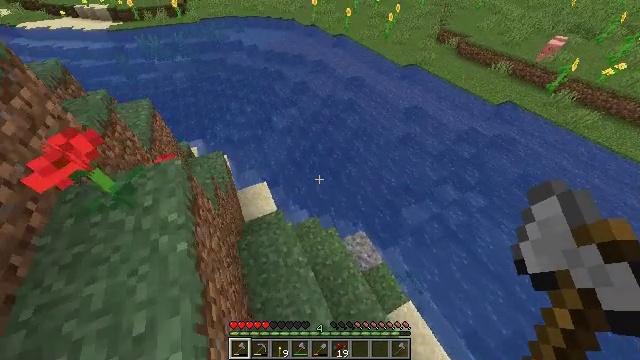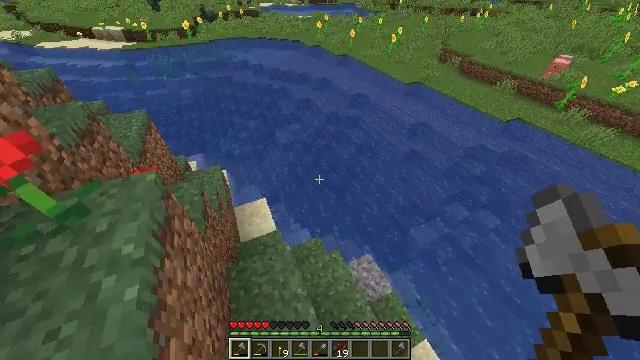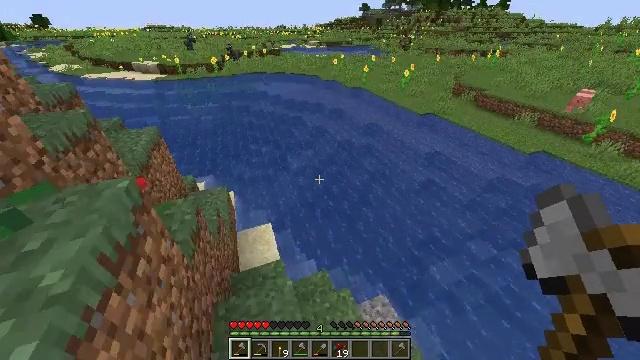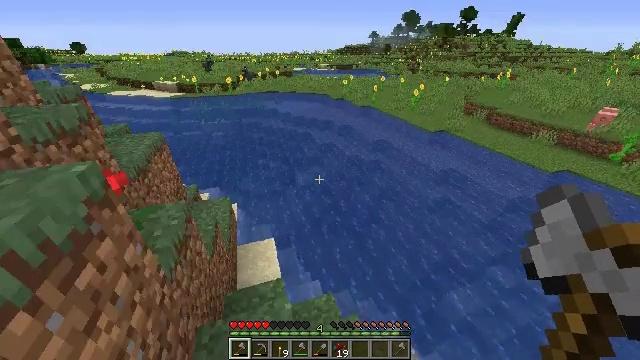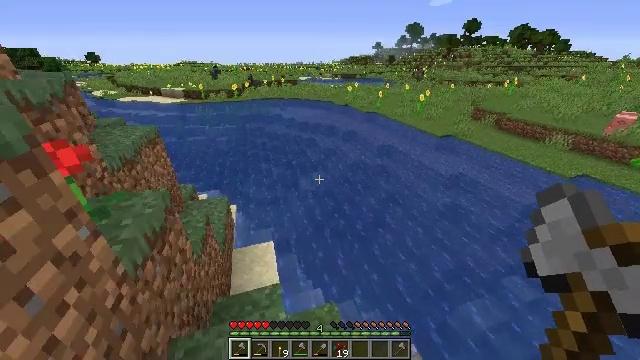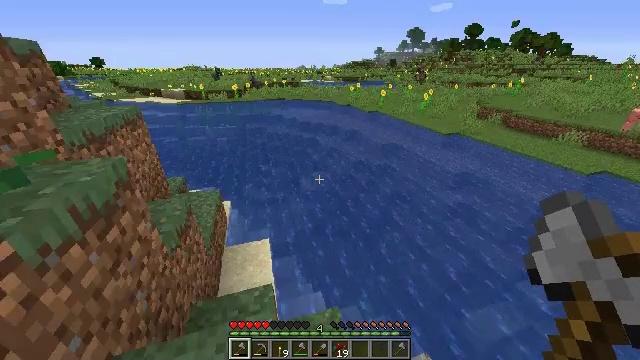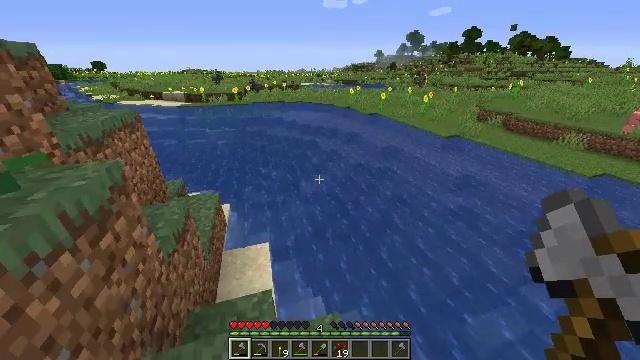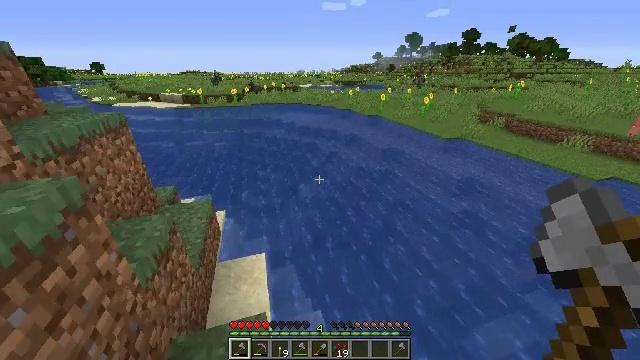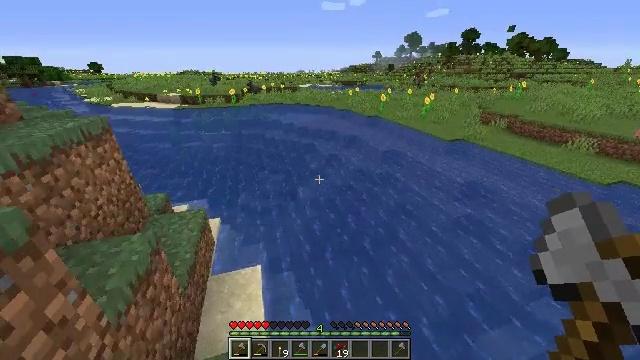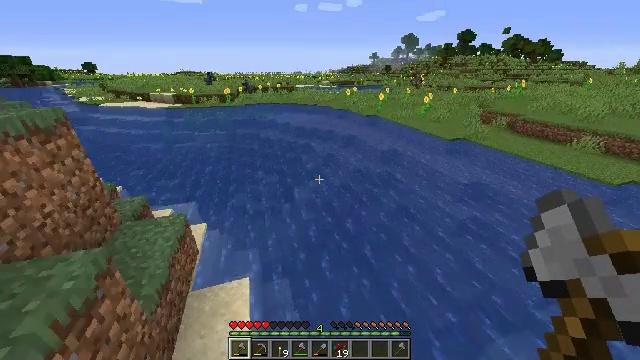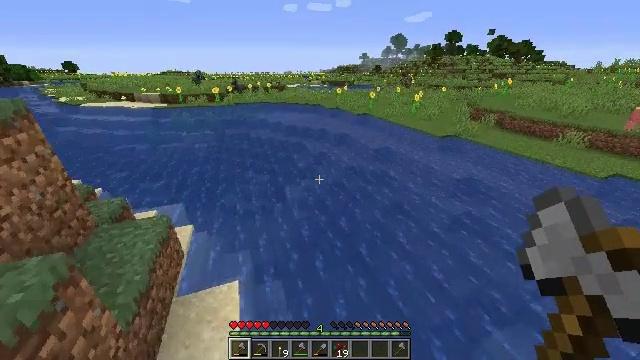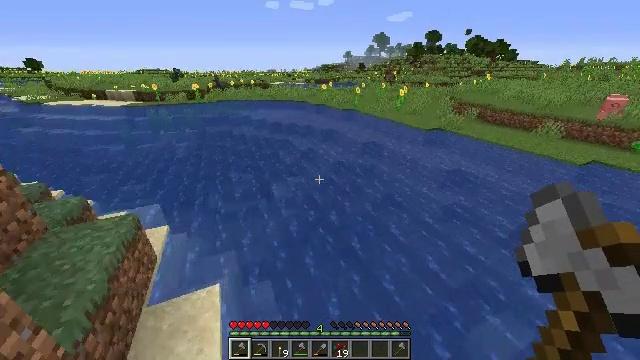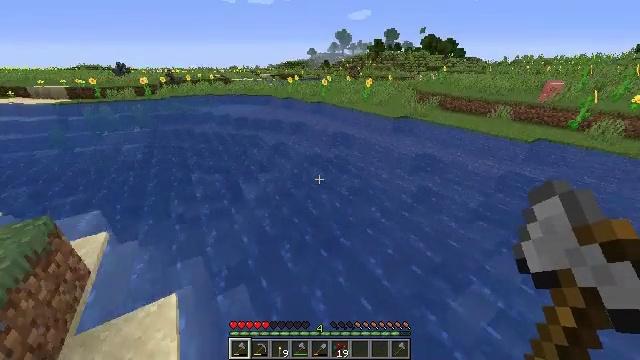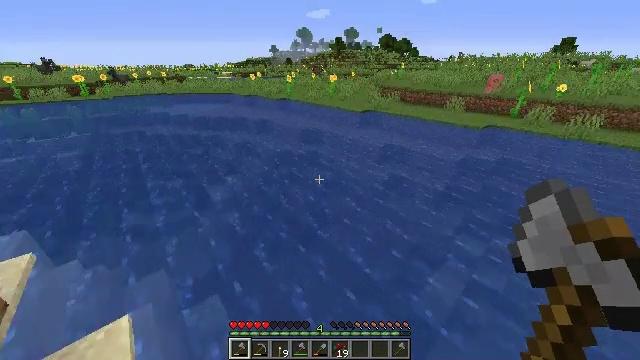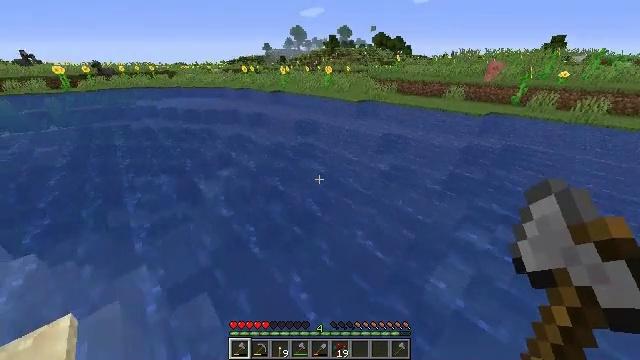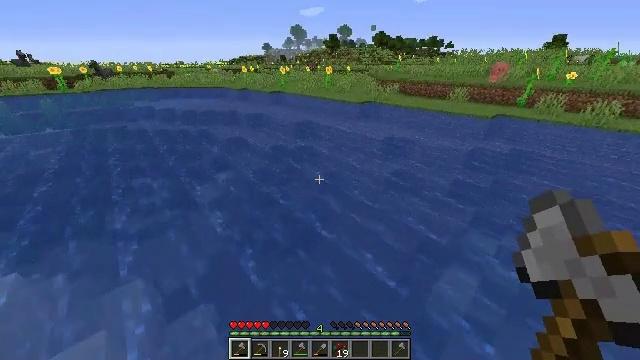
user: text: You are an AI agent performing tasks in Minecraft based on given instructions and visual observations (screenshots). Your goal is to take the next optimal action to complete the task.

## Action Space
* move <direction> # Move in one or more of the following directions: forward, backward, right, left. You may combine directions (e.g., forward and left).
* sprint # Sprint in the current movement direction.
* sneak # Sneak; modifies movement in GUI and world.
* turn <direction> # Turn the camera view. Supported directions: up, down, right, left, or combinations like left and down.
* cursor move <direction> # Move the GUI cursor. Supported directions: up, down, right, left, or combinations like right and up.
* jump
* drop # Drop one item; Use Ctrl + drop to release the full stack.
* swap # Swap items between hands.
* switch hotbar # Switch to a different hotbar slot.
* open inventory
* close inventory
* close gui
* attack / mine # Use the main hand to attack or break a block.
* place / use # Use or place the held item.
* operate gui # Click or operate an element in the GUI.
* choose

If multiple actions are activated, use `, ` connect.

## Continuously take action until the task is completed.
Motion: motion action
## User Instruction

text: Retrieve sunflower in your inventory.
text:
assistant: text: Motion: move forward, turn left and up
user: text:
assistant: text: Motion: move forward, turn left and up
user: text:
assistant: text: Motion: move forward, turn left and up
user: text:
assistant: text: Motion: move forward, turn left and up
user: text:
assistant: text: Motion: move forward, turn up
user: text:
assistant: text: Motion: move forward
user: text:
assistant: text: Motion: move forward
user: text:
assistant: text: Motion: move forward
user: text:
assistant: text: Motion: move forward
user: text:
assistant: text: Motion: move forward, turn right
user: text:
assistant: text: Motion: move forward, turn right
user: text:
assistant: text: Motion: move forward, turn right, jump
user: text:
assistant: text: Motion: move forward, turn right, jump
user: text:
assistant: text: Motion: move forward, turn right, jump
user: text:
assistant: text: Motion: move forward, jump
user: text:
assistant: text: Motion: move forward, jump
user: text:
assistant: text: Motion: move forward, jump
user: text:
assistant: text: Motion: move forward, turn right, jump
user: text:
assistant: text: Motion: move forward, turn right, jump
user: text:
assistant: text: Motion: move forward, turn right and up, jump
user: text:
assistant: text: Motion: move forward, jump
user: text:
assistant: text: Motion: move forward, jump
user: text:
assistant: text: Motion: move forward, jump
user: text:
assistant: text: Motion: move forward, jump
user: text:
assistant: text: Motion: move forward, jump
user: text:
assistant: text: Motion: move forward, turn right and up, jump
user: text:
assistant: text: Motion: move forward, jump
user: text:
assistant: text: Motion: move forward, jump
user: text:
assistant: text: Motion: move forward, jump
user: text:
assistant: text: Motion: move forward, jump